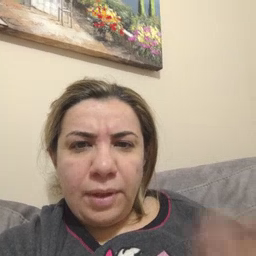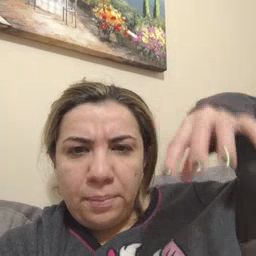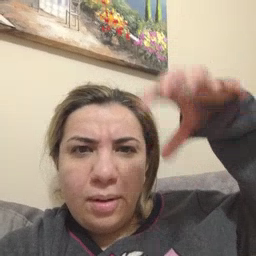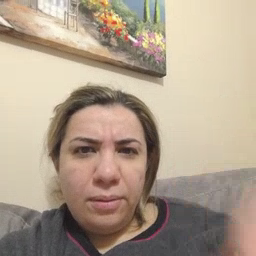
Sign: rain